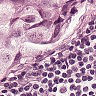
Metastatic tissue present: yes